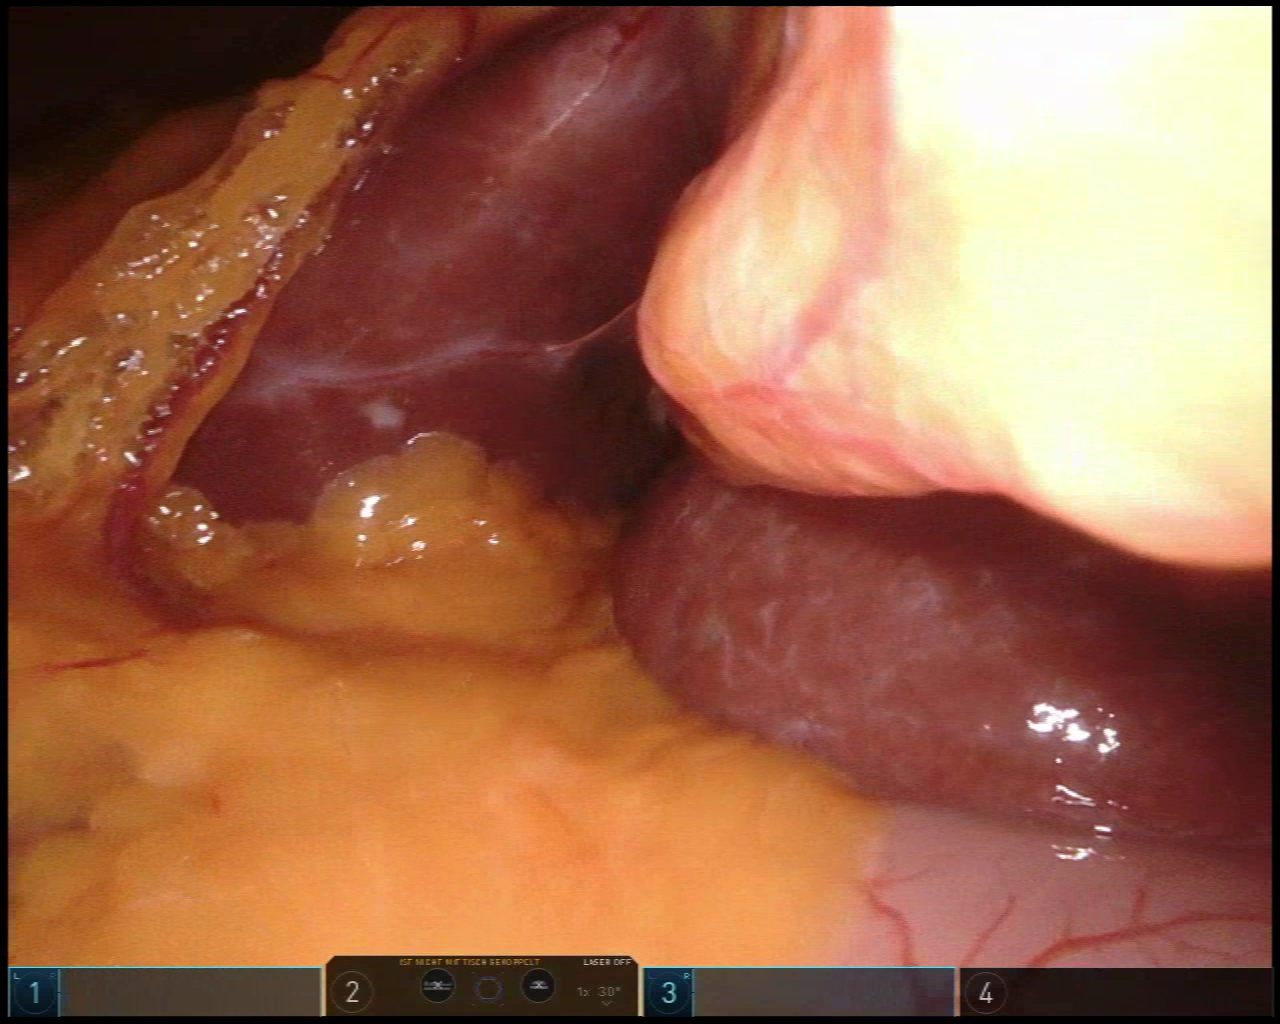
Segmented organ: liver
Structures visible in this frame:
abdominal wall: yes
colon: no
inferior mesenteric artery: no
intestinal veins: no
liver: yes
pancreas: no
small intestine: no
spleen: no
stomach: no
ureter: no
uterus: no
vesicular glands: no